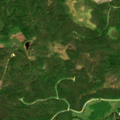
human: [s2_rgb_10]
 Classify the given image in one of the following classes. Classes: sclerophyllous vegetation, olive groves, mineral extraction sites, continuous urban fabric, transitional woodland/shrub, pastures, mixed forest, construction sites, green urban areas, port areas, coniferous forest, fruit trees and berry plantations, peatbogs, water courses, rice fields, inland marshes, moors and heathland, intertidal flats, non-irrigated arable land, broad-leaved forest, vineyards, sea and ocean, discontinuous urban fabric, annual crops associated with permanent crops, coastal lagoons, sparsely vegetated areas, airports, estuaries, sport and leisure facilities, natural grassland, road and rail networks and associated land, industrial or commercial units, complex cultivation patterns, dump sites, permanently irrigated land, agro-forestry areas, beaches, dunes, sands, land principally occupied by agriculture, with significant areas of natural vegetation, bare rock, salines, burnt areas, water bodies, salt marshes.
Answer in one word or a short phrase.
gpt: coniferous forest, water bodies